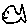
Label: fish